Question: What kind of char is this and how do I convert it to a text in c#/vb.net?

I opened a .dat file in notepad, took a screenshot and attached it here.
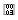
Answer: Your screenshot looks like the digits "0003" in box. This is a common way to display characters for which a glyph isn't available.
<URL> is the "END OF TEXT" control character. It's unlikely to occur within a text file, but a ".dat" file might be a mixture of text and binary data.